Interaction volume radius: 10 \u00c5
Interaction volume height: 10 \u00c5
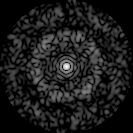
Disorder parameter: 0.7976